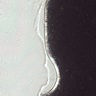
Metastatic tissue present: no